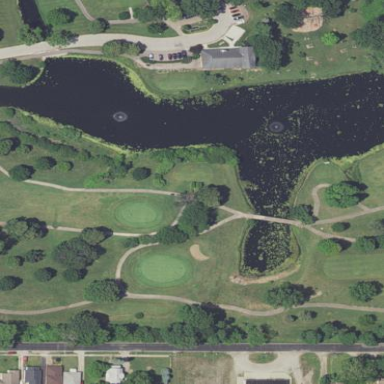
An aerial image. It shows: Water hazard on golf course. The hazard is natural water feature.